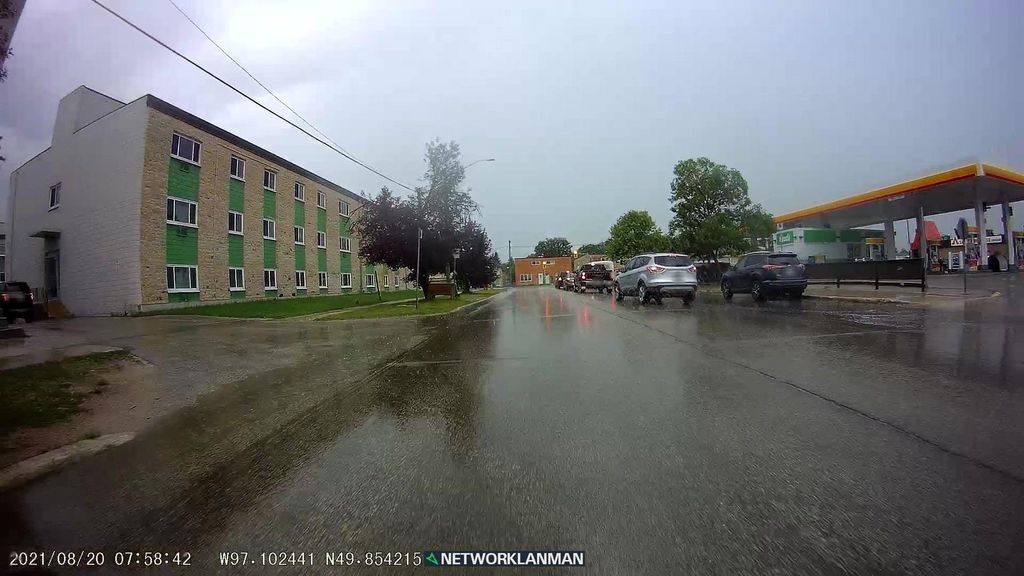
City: winnipeg